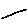
Label: line